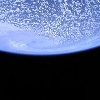
Label: cloud